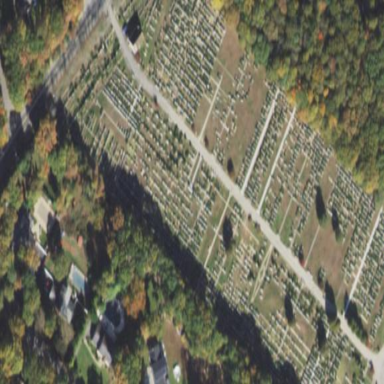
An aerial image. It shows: Cemetery.